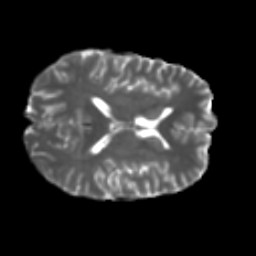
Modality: T2w
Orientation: axial
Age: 40
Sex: male
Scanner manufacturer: ge
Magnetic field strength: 3 T
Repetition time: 7.8 s
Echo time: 0.0607 s